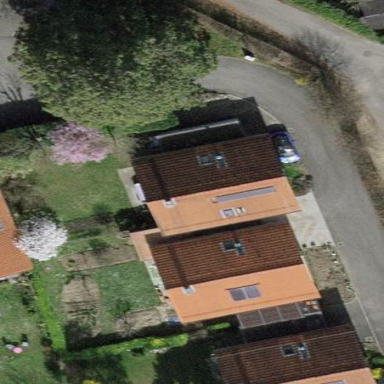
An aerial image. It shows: Garden enclosed by fence.